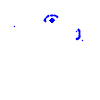
Particle: pion